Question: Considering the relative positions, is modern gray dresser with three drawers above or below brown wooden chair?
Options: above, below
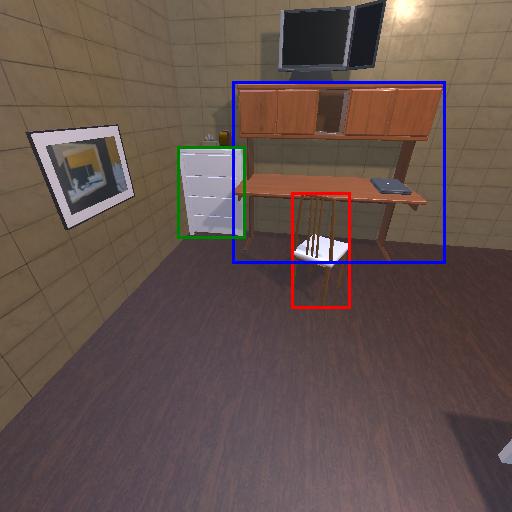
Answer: above